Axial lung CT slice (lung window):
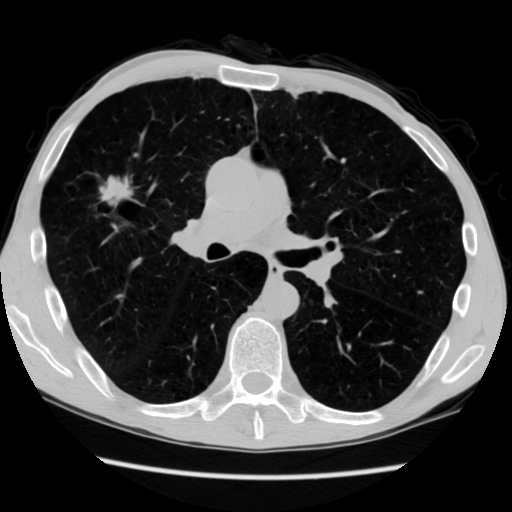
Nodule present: yes
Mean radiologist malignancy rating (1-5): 5